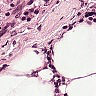
Metastatic tissue present: no